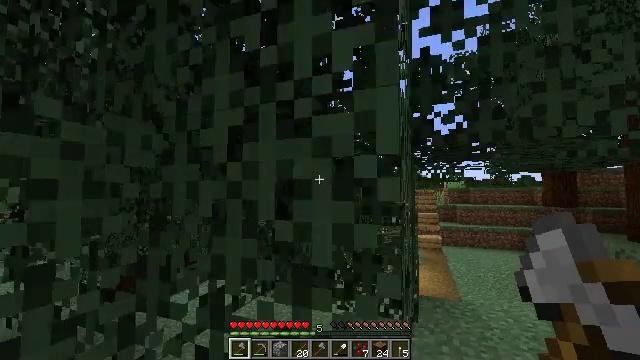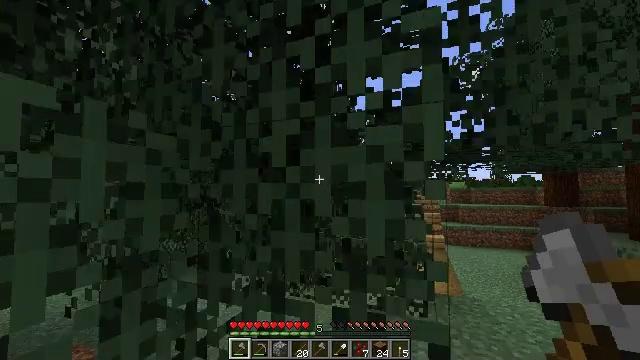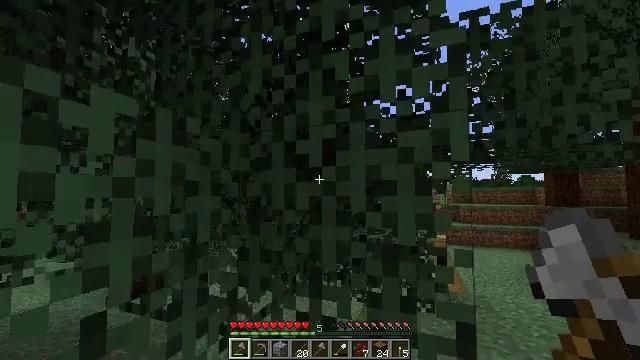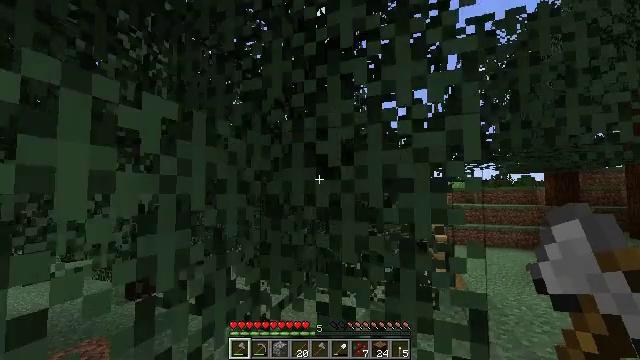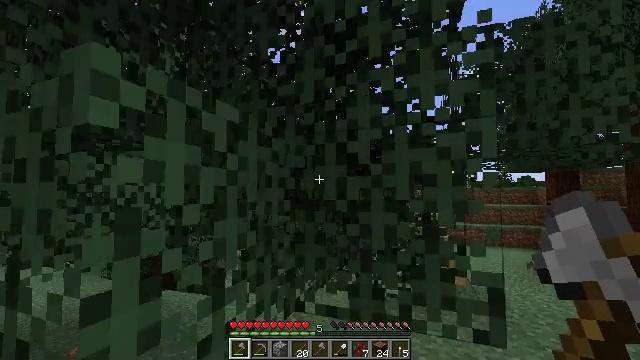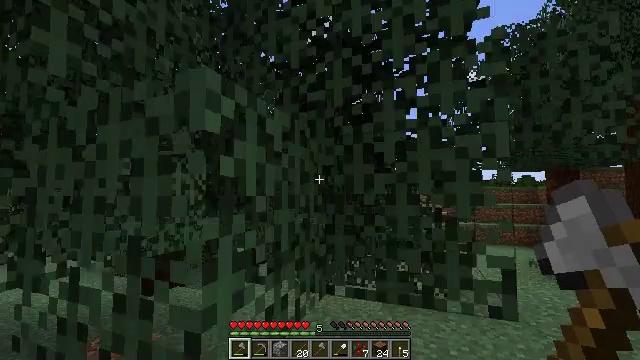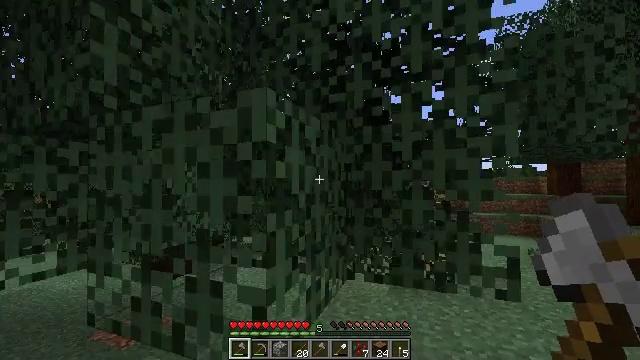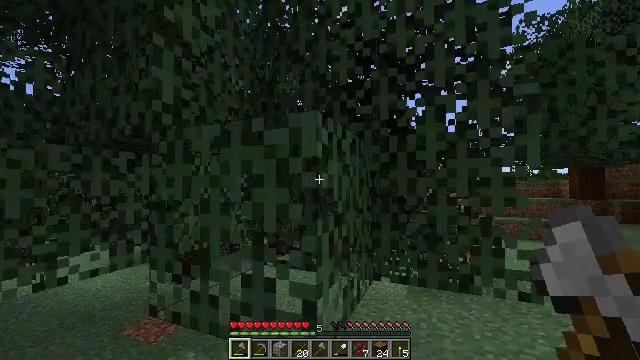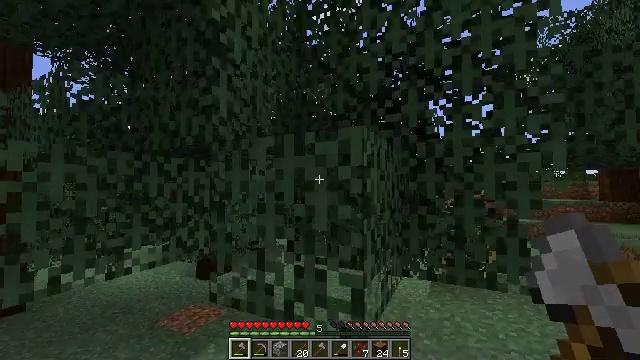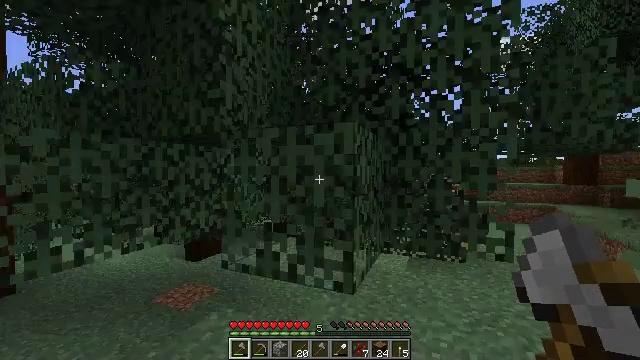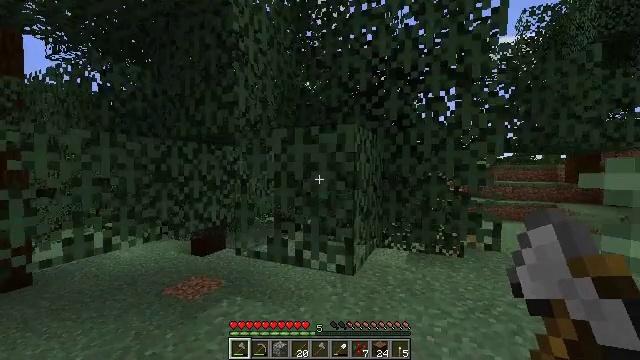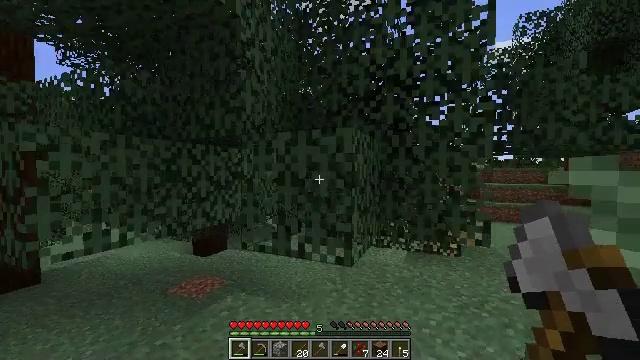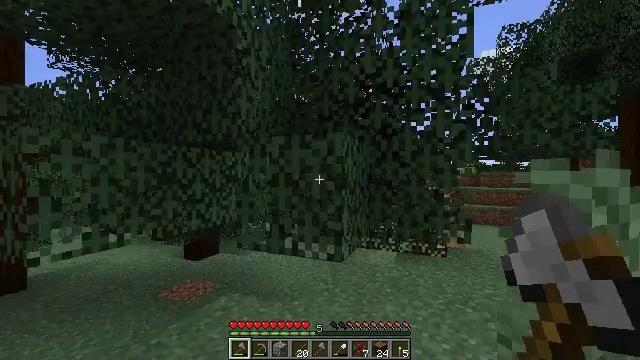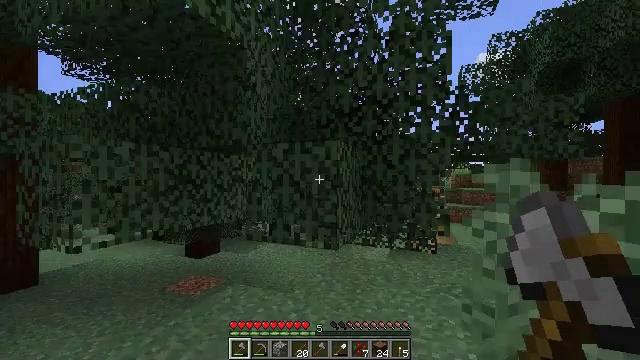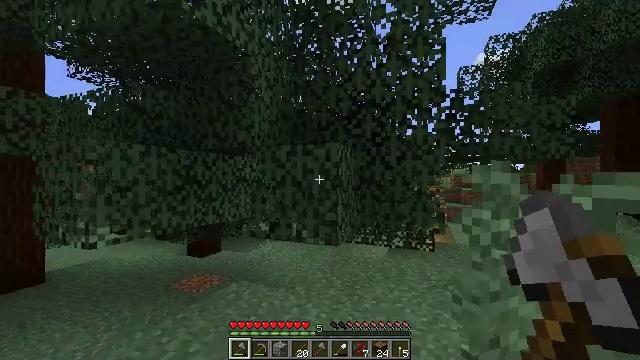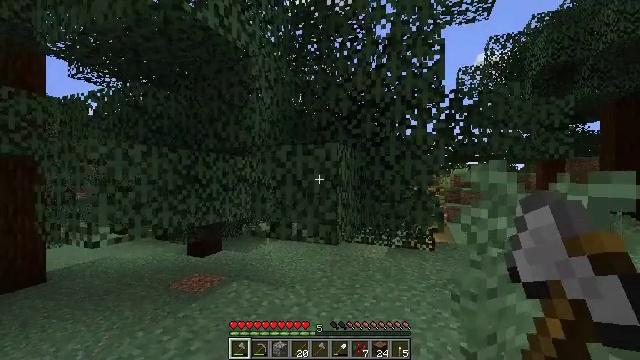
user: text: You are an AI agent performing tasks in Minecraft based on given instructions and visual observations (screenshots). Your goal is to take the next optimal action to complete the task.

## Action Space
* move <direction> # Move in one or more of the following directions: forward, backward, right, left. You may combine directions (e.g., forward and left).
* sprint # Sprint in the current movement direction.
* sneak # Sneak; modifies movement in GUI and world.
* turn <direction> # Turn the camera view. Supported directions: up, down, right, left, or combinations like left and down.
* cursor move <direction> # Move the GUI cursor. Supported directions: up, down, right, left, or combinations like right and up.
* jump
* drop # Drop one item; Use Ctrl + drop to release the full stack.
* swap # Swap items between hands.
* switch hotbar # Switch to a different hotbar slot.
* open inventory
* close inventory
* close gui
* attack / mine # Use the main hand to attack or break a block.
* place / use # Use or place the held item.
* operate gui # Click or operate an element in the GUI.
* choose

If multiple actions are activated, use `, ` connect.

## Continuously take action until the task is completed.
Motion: motion action
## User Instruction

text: Collect the large fern.
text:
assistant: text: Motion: move back and move left
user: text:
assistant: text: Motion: move back and move left
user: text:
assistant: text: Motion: move back and move left
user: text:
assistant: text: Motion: move back and move left
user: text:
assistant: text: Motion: move back and move left
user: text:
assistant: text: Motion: move back and move left, turn down
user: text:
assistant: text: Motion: move back and move left, turn left
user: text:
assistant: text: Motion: move back, turn left
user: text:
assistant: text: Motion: move back, turn right and down
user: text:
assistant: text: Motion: move back
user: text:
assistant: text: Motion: move back
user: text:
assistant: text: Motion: move back, turn right
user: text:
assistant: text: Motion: move back
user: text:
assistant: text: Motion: no_op
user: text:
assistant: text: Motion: no_op
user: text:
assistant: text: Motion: no_op
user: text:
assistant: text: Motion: no_op
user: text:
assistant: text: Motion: no_op
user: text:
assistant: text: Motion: no_op
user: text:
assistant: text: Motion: no_op
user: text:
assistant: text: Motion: no_op
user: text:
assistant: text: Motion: no_op
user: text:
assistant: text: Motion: no_op
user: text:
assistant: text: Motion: no_op
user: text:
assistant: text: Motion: no_op
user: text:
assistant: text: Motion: no_op
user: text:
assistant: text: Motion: no_op
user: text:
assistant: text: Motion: no_op
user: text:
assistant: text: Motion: no_op
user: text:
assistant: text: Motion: turn left and down